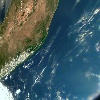
Label: water